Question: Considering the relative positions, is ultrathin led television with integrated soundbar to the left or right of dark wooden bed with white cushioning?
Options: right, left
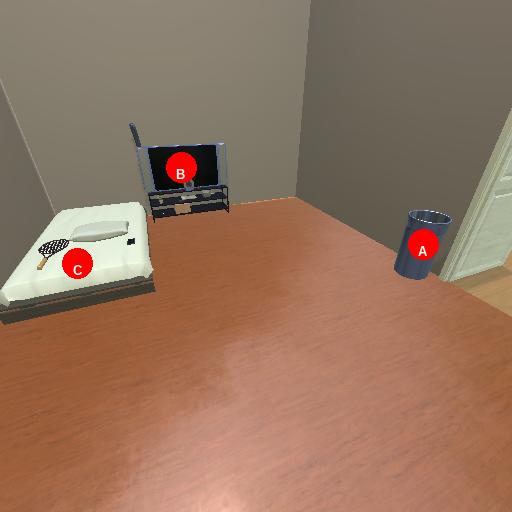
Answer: right